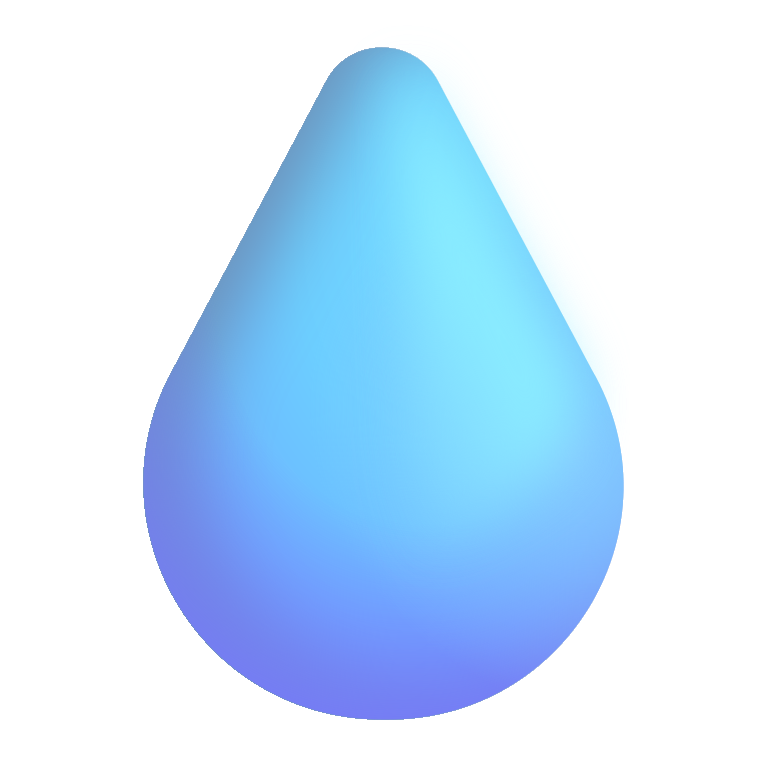
droplet color